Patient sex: M
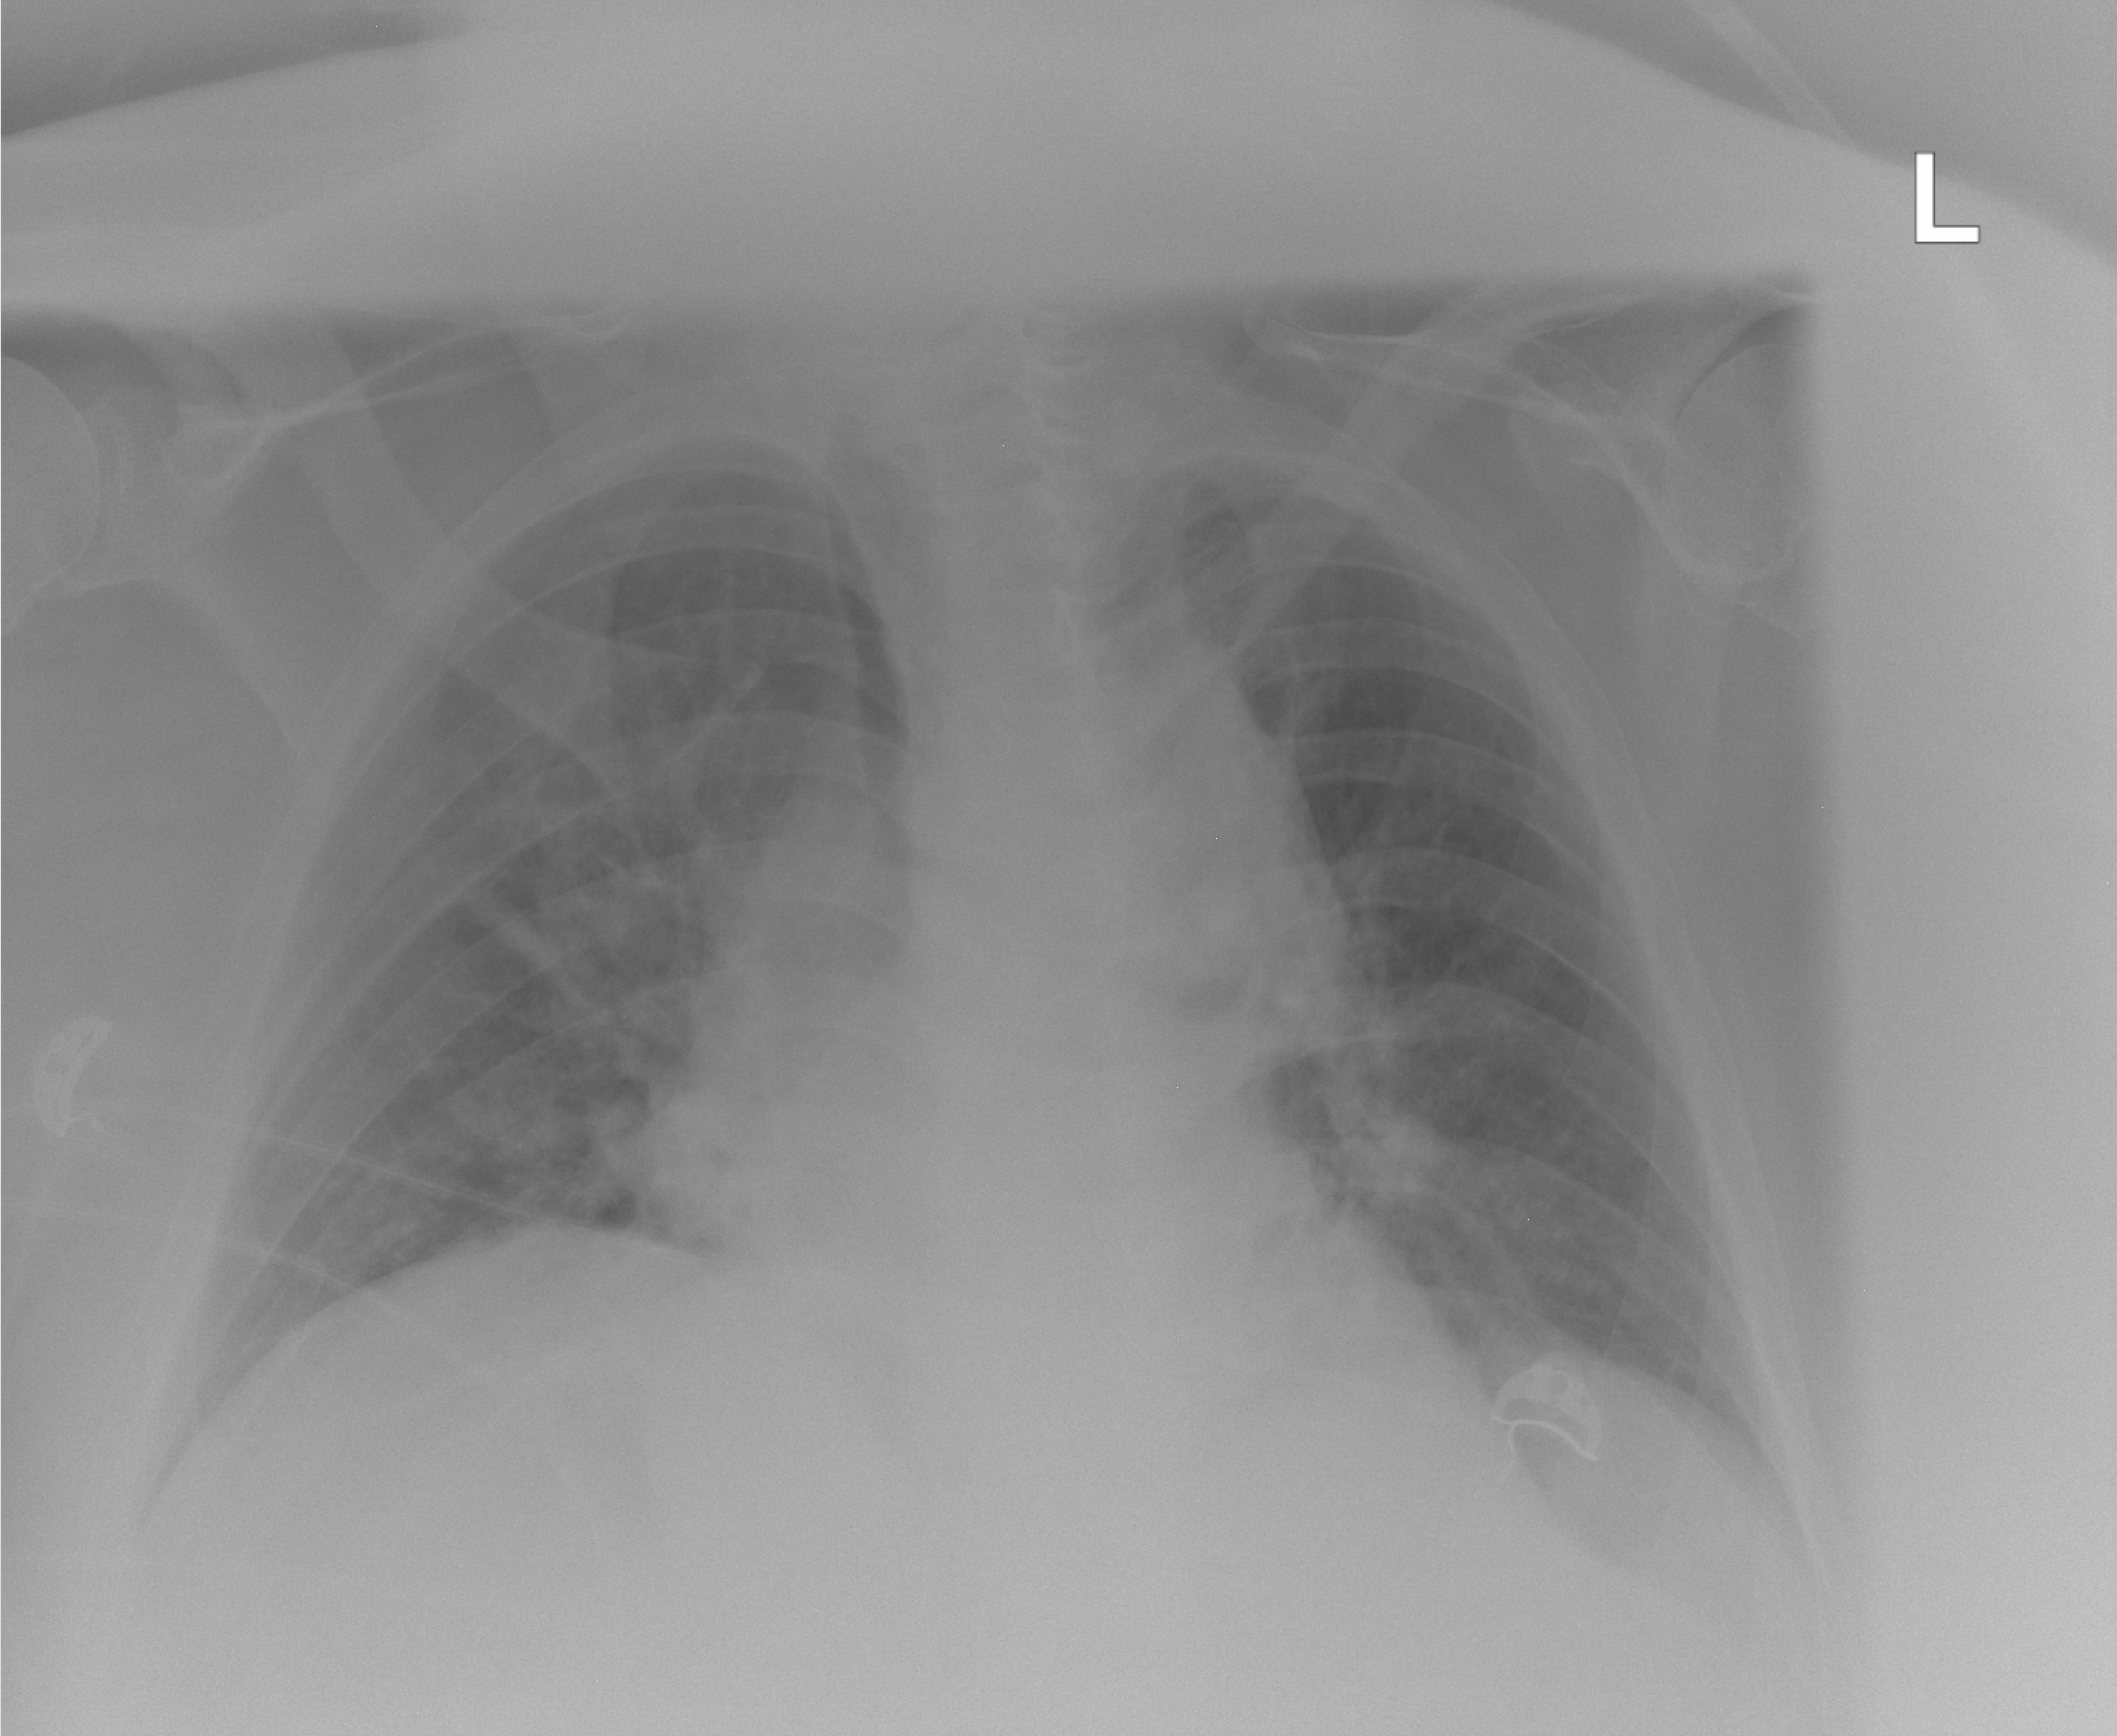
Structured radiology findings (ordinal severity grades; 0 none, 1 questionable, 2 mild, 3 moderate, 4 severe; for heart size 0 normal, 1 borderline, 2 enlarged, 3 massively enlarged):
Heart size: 2
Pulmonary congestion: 2
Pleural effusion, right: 0
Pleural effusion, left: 2
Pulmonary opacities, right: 0
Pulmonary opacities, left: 0
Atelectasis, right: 0
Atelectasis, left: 0